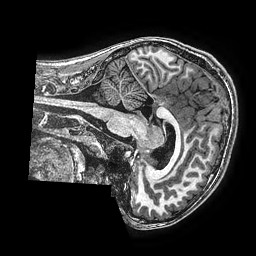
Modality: T1w
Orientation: sagittal
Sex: male
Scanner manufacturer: ge
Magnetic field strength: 3 T
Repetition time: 0.00766 s
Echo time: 0.003476 s